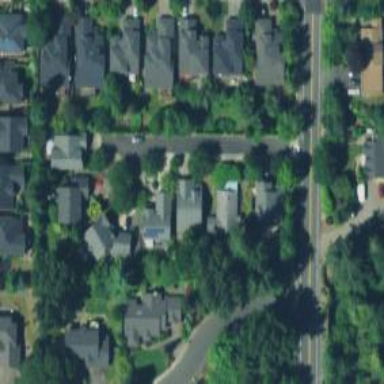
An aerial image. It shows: Residential road with sidewalk on the left.